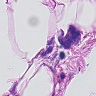
Metastatic tissue present: yes